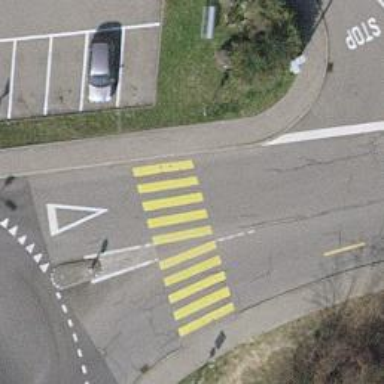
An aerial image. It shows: Marked zebra crossing with visible markings.